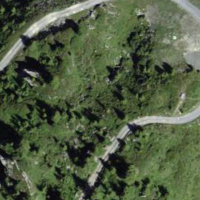
EUNIS habitat code: 26
Species observed at this site:
Bartsia alpina